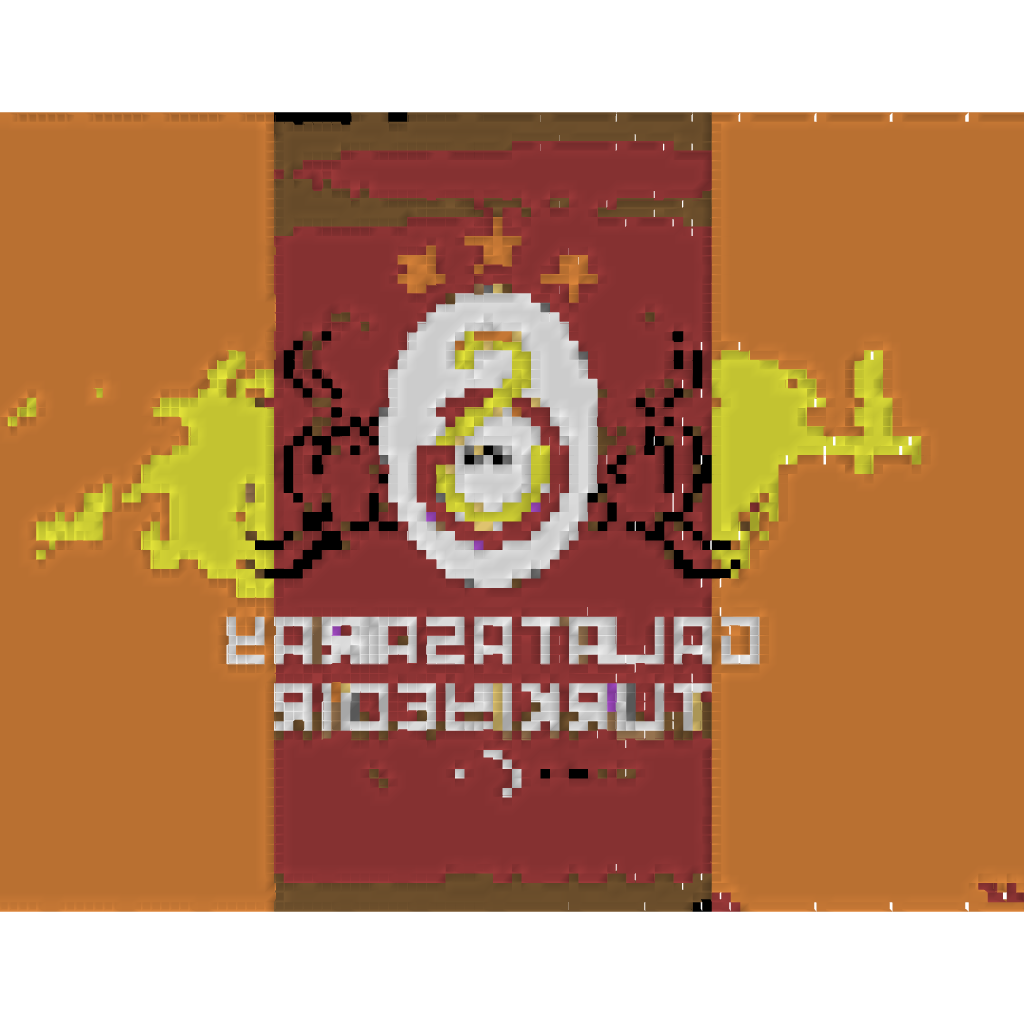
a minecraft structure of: Galatasaray schematics good quality